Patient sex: M
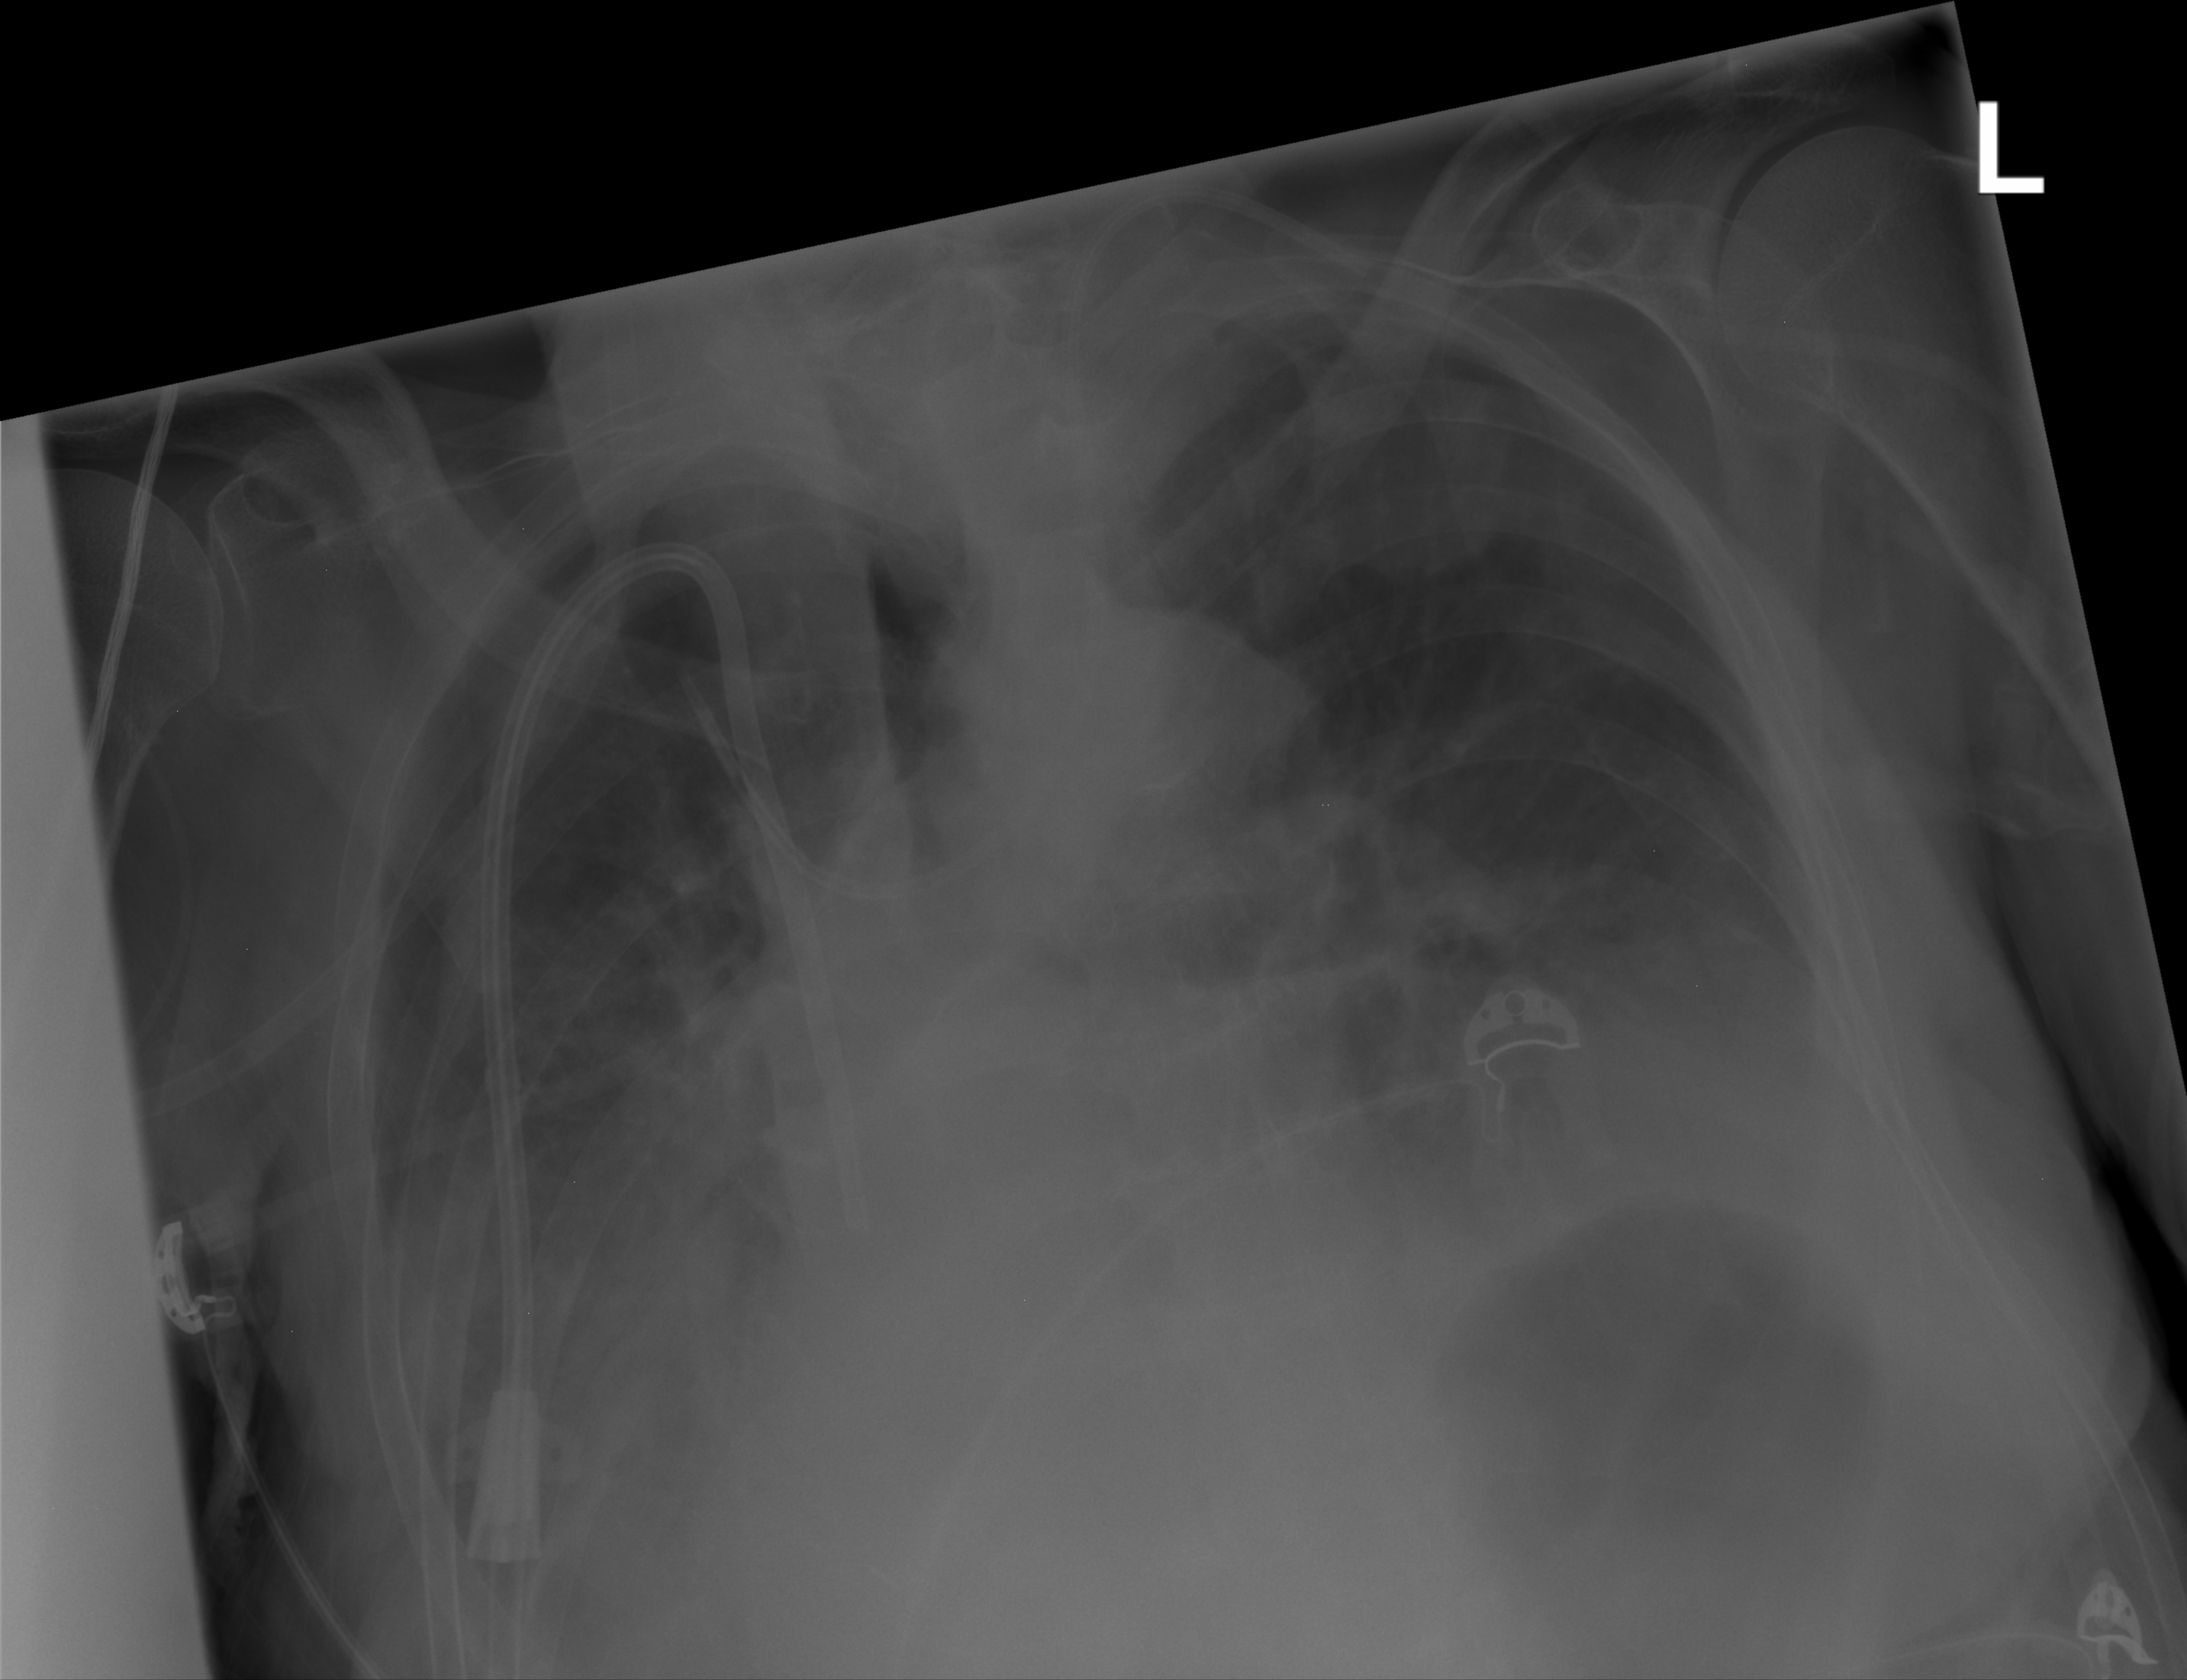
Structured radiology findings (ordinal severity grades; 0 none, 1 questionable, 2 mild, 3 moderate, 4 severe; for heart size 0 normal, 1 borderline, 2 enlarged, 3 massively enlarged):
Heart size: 0
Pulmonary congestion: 0
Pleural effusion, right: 2
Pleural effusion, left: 2
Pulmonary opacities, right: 0
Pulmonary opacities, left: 0
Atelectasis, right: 0
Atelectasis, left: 2